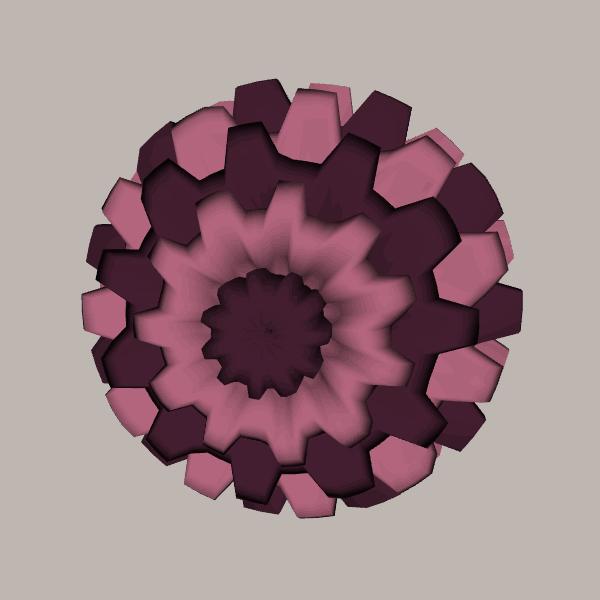
Background: light